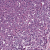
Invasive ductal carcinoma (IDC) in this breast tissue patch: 1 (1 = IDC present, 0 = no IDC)